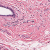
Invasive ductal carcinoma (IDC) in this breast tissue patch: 0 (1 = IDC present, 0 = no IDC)